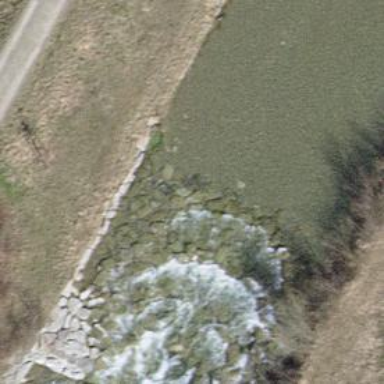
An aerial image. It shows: Weir along the waterway.